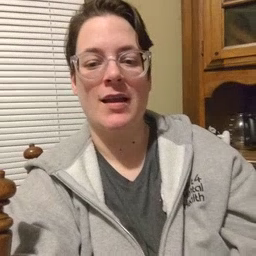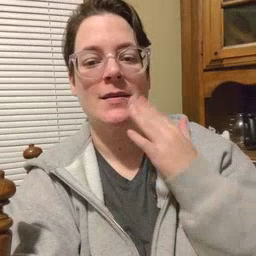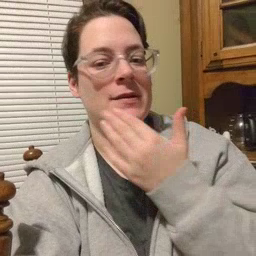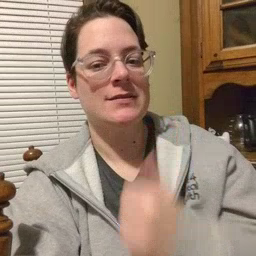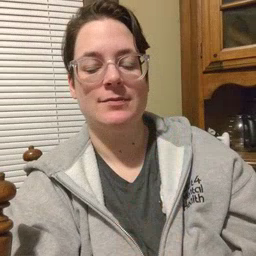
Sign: napkin